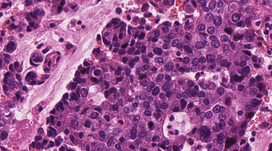
Tumor epithelial tissue: yes
Tumor-associated stroma tissue: no
Normal tissue: no